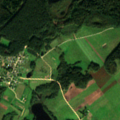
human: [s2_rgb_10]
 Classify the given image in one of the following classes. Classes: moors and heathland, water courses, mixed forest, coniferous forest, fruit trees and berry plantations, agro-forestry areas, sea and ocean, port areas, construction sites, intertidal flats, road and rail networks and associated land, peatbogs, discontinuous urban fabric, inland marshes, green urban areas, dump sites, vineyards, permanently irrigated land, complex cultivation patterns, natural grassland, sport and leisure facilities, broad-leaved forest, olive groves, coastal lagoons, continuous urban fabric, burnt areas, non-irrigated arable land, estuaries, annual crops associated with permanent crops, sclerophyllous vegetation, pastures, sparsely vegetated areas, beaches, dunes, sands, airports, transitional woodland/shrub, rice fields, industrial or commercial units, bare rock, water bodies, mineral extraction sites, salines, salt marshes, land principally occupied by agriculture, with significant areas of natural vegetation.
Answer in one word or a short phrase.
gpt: discontinuous urban fabric, pastures, complex cultivation patterns, land principally occupied by agriculture, with significant areas of natural vegetation, coniferous forest, mixed forest, transitional woodland/shrub